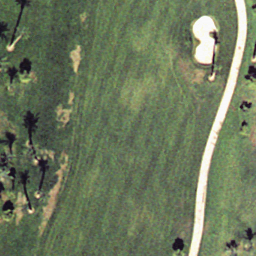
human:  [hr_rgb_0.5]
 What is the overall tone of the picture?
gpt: golf course